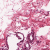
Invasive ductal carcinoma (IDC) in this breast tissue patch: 0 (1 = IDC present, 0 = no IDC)